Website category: jobs
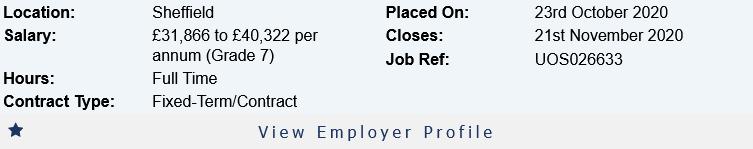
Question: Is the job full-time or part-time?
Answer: Full Time

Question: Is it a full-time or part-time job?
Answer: Full Time

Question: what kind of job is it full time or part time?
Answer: Full Time

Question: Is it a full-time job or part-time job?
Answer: Full Time

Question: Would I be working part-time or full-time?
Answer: Full Time

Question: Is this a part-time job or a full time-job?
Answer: Full Time

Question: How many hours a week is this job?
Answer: Full Time

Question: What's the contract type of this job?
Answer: Fixed-Term/Contract

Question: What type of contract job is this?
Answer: Fixed-Term/Contract

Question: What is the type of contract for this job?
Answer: Fixed-Term/Contract

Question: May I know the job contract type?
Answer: Fixed-Term/Contract

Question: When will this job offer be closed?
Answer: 21st November 2020

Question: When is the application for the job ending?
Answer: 21st November 2020

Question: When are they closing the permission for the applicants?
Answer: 21st November 2020

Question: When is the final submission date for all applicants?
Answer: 21st November 2020

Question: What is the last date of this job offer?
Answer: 21st November 2020

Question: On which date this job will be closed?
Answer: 21st November 2020

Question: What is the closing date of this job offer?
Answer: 21st November 2020

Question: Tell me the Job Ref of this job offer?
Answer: UOS026633

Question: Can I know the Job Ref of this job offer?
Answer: UOS026633

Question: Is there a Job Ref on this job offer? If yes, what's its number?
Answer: UOS026633

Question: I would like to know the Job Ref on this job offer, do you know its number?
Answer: UOS026633

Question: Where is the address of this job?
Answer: Sheffield

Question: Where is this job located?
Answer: Sheffield

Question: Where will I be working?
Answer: Sheffield

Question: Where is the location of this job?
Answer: Sheffield

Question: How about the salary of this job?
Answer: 31,866 to 40,322 per annum (Grade 7)

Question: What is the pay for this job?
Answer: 31,866 to 40,322 per annum (Grade 7)

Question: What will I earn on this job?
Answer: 31,866 to 40,322 per annum (Grade 7)

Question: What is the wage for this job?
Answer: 31,866 to 40,322 per annum (Grade 7)

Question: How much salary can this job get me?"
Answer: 31,866 to 40,322 per annum (Grade 7)

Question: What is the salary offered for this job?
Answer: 31,866 to 40,322 per annum (Grade 7)

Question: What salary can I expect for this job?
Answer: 31,866 to 40,322 per annum (Grade 7)

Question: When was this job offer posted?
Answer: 23rd October 2020

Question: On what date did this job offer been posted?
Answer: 23rd October 2020